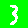
Digit: 3